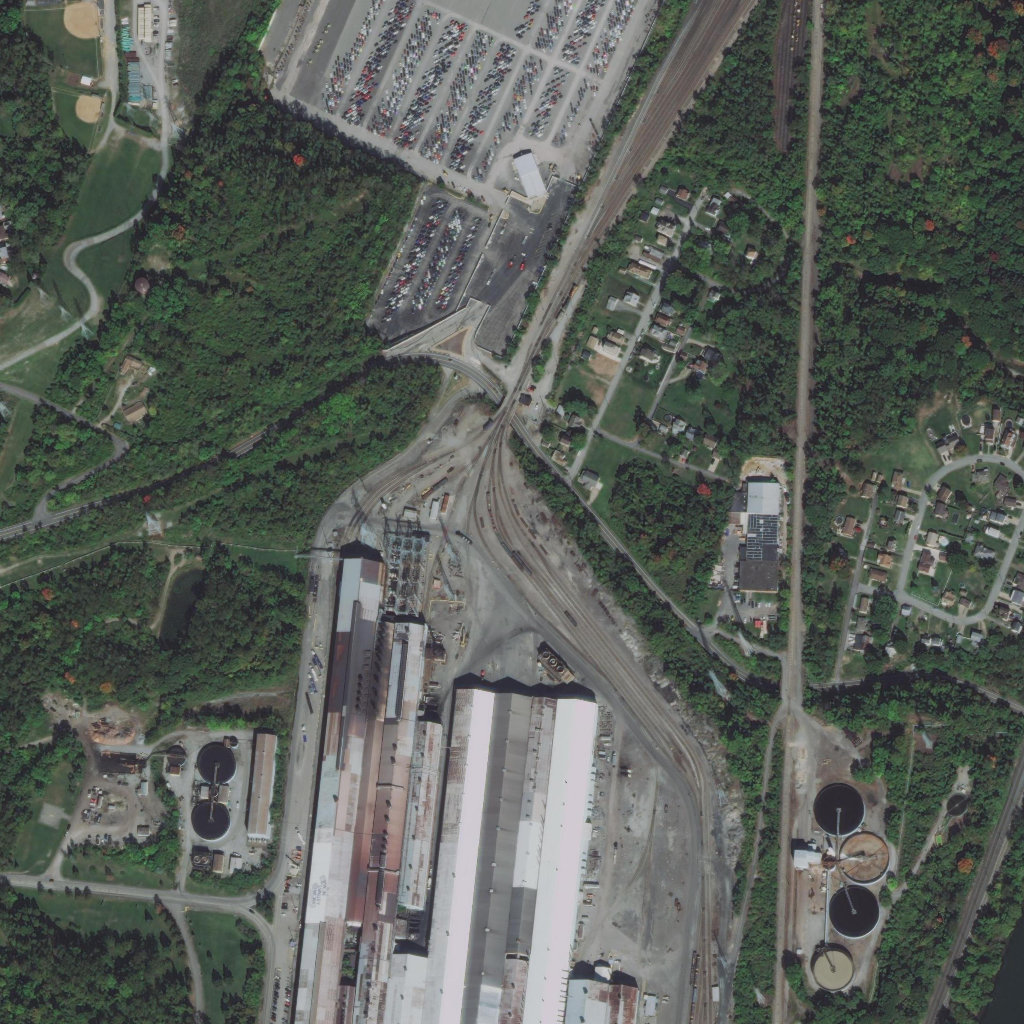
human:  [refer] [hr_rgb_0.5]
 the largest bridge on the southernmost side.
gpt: <box>[[76, 64, 78, 68, 0]]</box>

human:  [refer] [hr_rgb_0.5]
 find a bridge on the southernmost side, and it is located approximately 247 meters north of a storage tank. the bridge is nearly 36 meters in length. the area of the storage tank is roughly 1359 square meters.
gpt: <box>[[76, 64, 78, 68, 0]]</box>

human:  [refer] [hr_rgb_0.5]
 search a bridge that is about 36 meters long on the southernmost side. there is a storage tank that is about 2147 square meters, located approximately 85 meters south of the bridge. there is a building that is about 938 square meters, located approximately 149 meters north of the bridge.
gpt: <box>[[76, 64, 78, 68, 0]]</box>